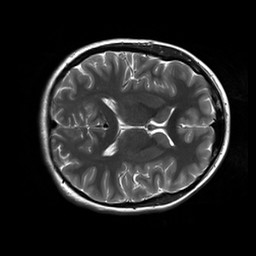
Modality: T2w
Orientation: axial
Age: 25
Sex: female
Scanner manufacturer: siemens
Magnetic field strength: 3 T
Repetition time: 8.53 s
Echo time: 0.091 s